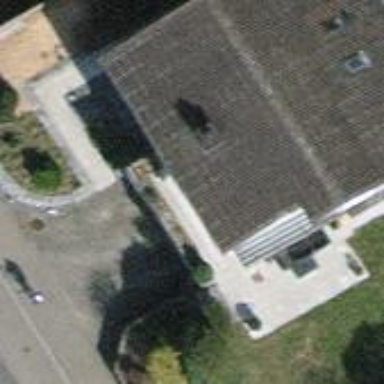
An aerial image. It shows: Detached building.